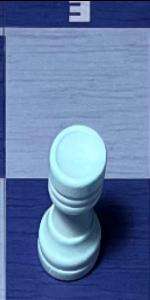
Label: Rook_White